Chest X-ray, AP view. Patient: 12 years old, sex M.
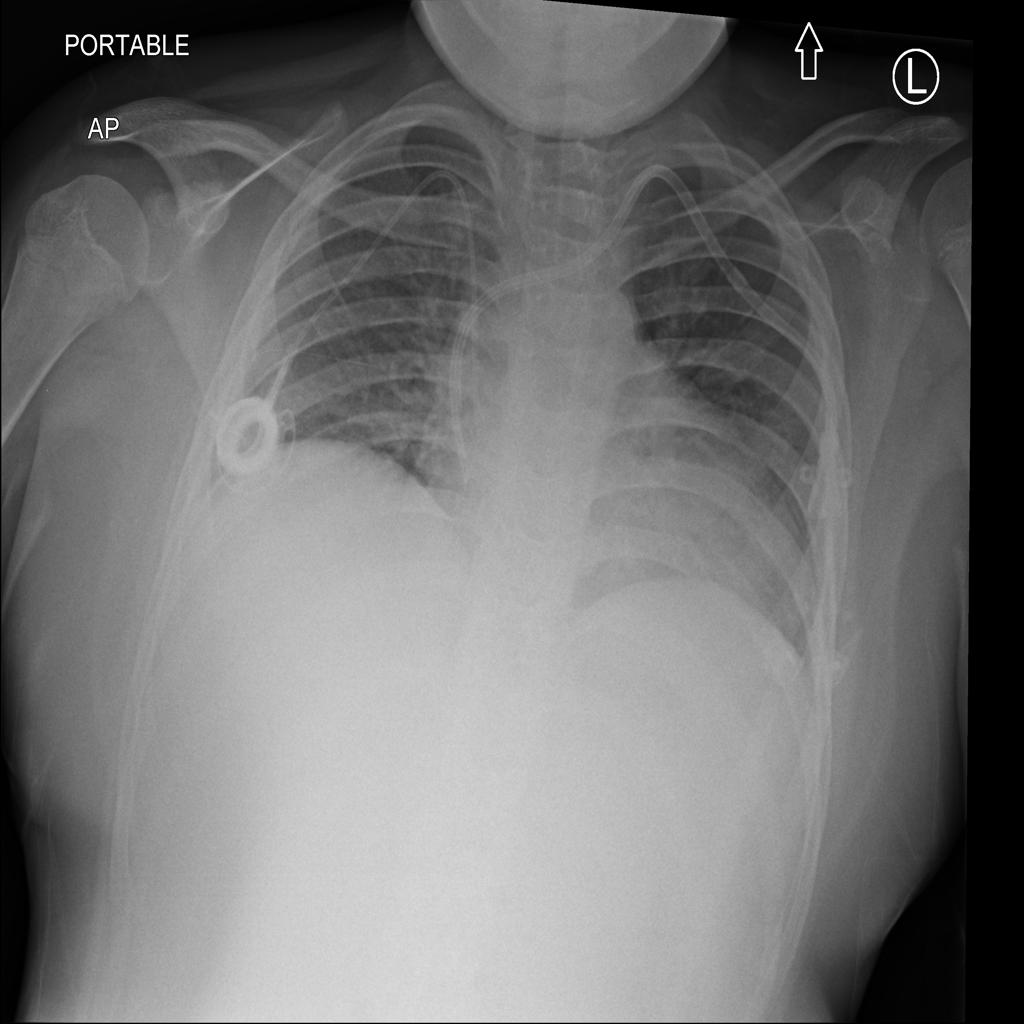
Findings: No Finding